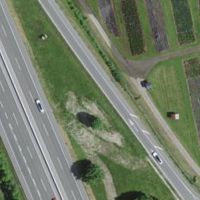
EUNIS habitat code: 57
Species observed at this site:
Matricaria discoidea
Astrantia minor
Milvus migrans